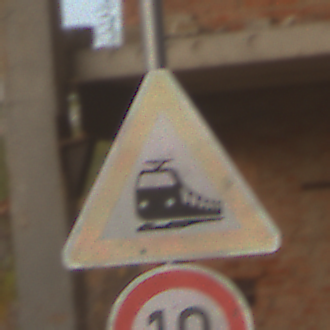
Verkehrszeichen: Bahnuebergang
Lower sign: Geschwindigkeit10
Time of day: SunriseSunset
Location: Roofed (Suburban)
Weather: Clear
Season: NotSpecified
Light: Natural